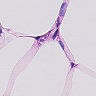
Metastatic tissue present: no